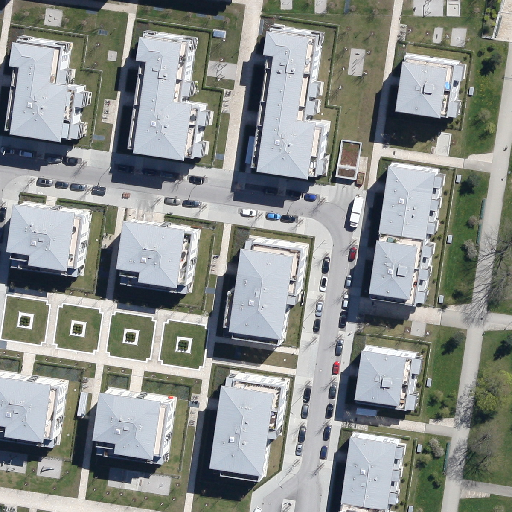
Referring expression: heavy-duty vehicle